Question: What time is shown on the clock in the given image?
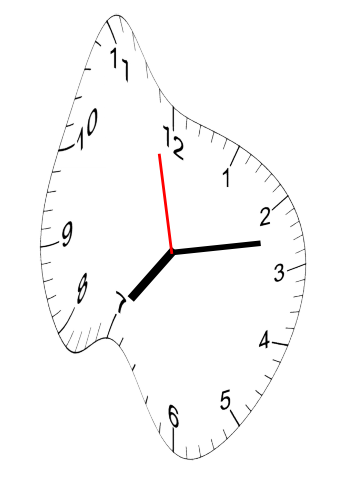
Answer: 07:12:58